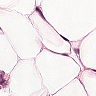
Metastatic tissue present: no